Question: How to remove rounded corners and down arrow symbol from select box. And also Need to set width as 30% and need to set both select boxes in one row.
I need similar to following image,

Code:
'''
<select name="color" class="test">
<option>pick a color</option>
<option value="red">RED</option>
<option value="blue">BLUE</option>
</select>
<select name="color" class="test1">
<option>pick a color</option>
<option value="red">RED</option>
<option value="blue">BLUE</option>
</select>
'''
CSS:
'''
select
{
border-radius: none;
width: 30% !importent;
}
'''
Fiddle URL, <URL>
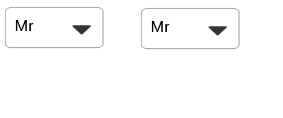
Answer: To remove the corners set the 'data-corners="false"'
'''
<select name="color" class="test" data-corners="false">
<option>pick a color</option>
<option value="red">RED</option>
<option value="blue">BLUE</option>
</select>
'''
To hide the arrow,
'''
.ui-select .ui-icon {
display:none;
}
'''
To display in same line,
'''
.ui-select{
display: inline-block;
}
'''
<URL>